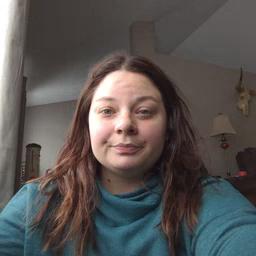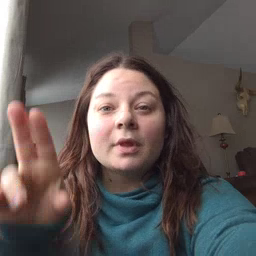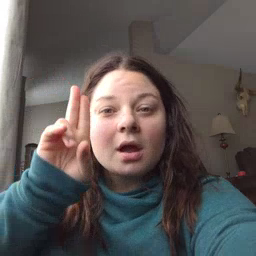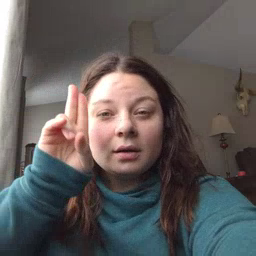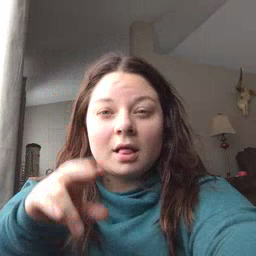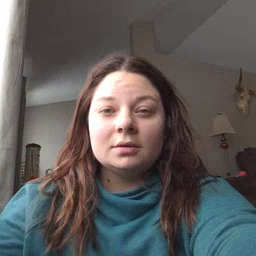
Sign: uncle